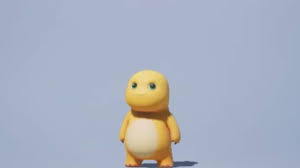
Label: nailong